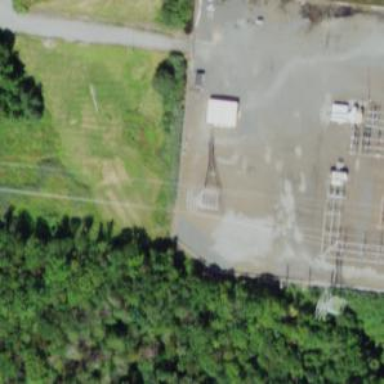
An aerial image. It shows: Lattice structure tower used for power transmission.